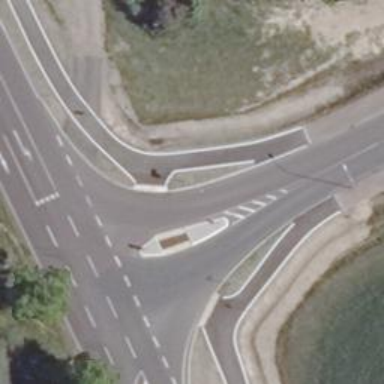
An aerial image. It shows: Asphalt service road with traffic calming island.